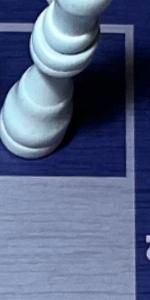
Label: Empty